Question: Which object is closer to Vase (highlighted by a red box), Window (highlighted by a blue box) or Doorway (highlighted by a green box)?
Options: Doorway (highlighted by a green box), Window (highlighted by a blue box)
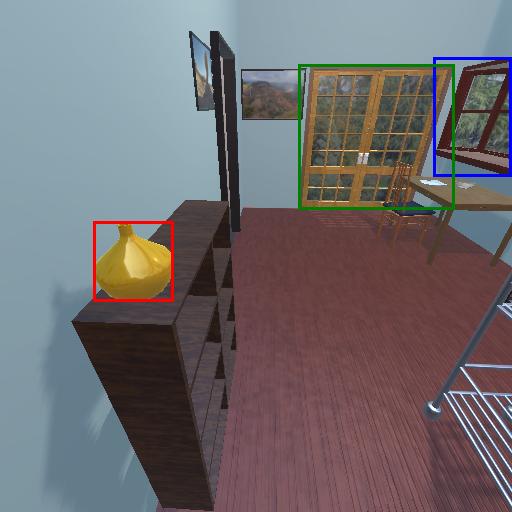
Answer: Doorway (highlighted by a green box)